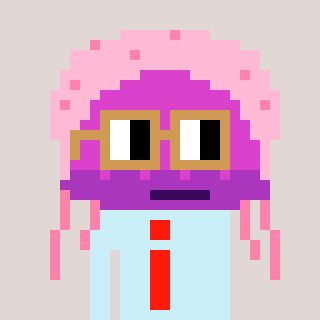
a pixel art character with square brown glasses, a jellyfish-shaped head and a cold-colored body on a warm background